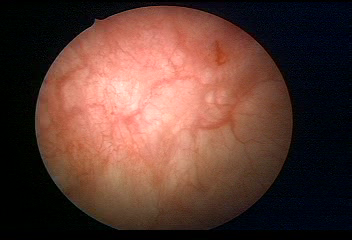
Modality: WLC
Class: Normal mucosa
Bladder cancer association: No